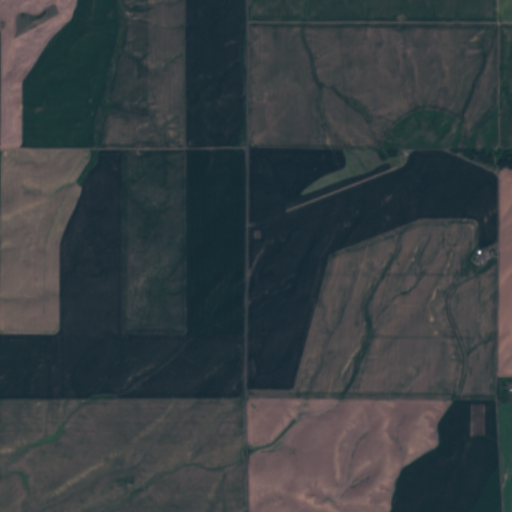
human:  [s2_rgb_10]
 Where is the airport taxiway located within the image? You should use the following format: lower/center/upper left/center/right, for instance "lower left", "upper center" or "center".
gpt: The airport taxiway is located in the upper right of the image.
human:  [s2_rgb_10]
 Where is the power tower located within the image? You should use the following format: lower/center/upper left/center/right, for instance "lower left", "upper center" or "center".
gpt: The power tower is located in the lower center of the image.
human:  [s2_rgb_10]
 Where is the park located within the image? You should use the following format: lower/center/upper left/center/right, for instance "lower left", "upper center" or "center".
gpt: There is no park in the image.